Question: I have added a listBox containing a list and a toolStrip in my application. These are used to select control to added runtime in a panel. (I have added an image. The toolStrip and listBox are on the left and right side respectively.) Now what I do with these controls is,
1 - I select an item from toolStrip or listBox
2 - A runtime control is made and shown on the form
3 - On Mouse_Up event, the control is set on the Panel (If it is in the panel.)
Now the question is, as shown in the image, the runtime control is not at the tip of the cursor. I want these runtime controls on the tip of the cursor.
Below is the Image.

EDIT: Below is the code.:
'''
private void listBox_MouseDown(object sender, MouseEventArgs e)
{
this.globalLabel1 = new Label();
this.globalLabel1.Text = this.listBox.SelectedItem.ToString() + " : ";
//other label properties like, tag, name, events, font etc.
}
private void listBox_MouseMove(object sender, MouseEventArgs e)
{
if (this.globalLabel1 != null)
{
this.globalLabel1.Left = System.Windows.Forms.Cursor.Position.X
- this.Location.X;
this.globalLabel1.Top = System.Windows.Forms.Cursor.Position.Y
- this.Location.Y;
this.globalLabel1.Show();
this.lPanel.SendToBack();
}
}
private void listBox_MouseUp(object sender, MouseEventArgs e)
{
this.globalLabel1.Parent = this.lPanel;
this.globalLabel1.Anchor = AnchorStyles.Top | AnchorStyles.Left;
this.globalLabel1.Left = Cursor.Position.X
- /*Cursor.Size.Height -*/ this.lPanel.Location.X
- this.Location.X;
this.globalLabel1.Top = Cursor.Position.Y
- /*Cursor.Size.Width -*/ this.lPanel.Location.Y
- this.Location.Y;
}
'''
Thanks.
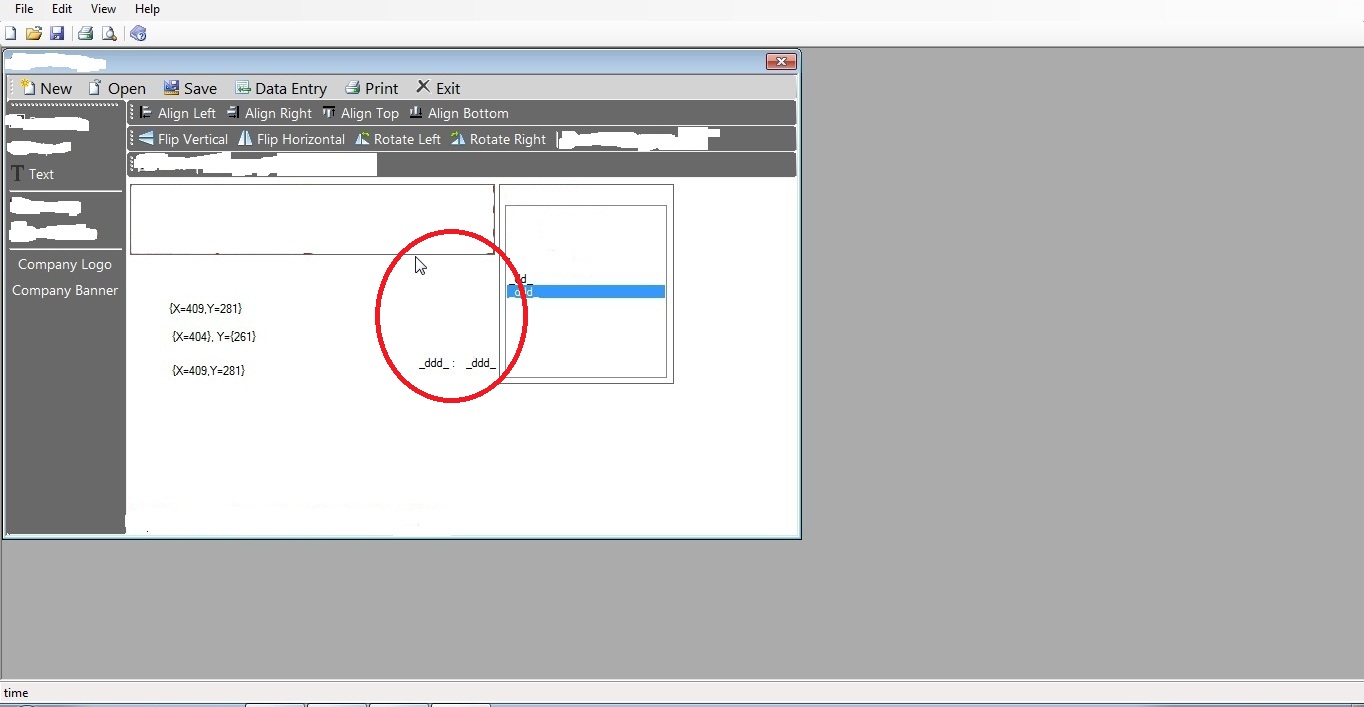
Answer: You have to set the 'Location' of your runtime added control to the parent, you can use the method 'PointToClient' like this:
'''
private void listBox_MouseUp(object sender, MouseEventArgs e) {
globalLabel1.Parent = lPanel;
globalLabel1.Anchor = AnchorStyles.Top | AnchorStyles.Left;
globalLabel1.Location = lPanel.PointToClient(Cursor.Position);
}
'''